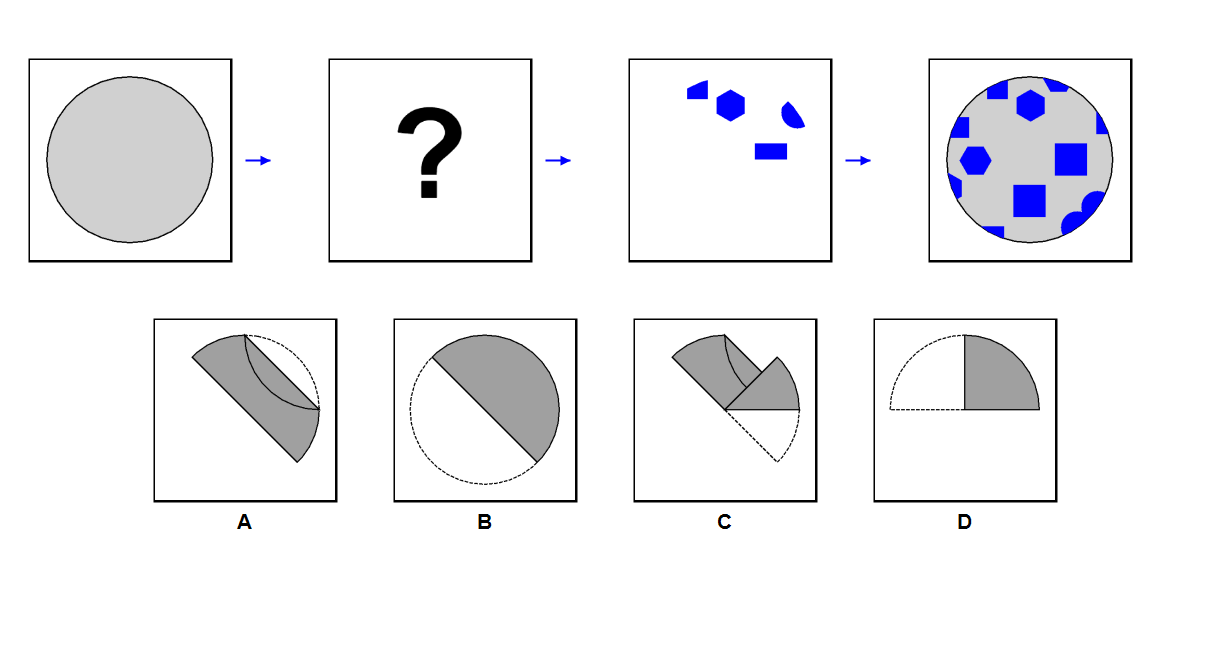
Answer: D